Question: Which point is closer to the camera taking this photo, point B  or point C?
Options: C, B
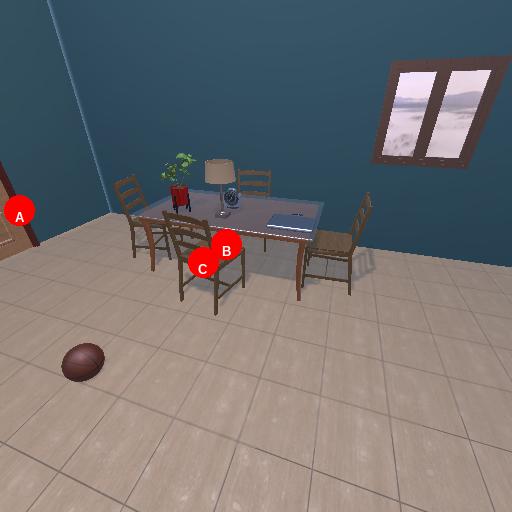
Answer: C